Field crop: tomato
Growth stage: 1
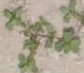
Species: portulaca